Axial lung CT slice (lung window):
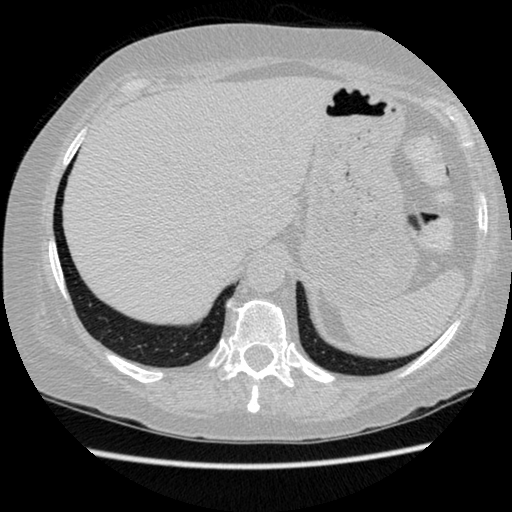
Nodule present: no